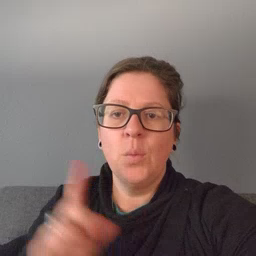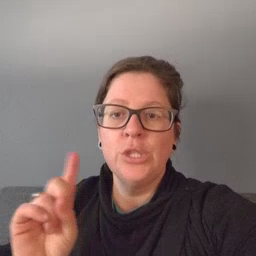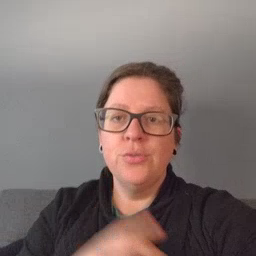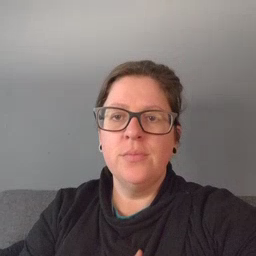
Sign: where